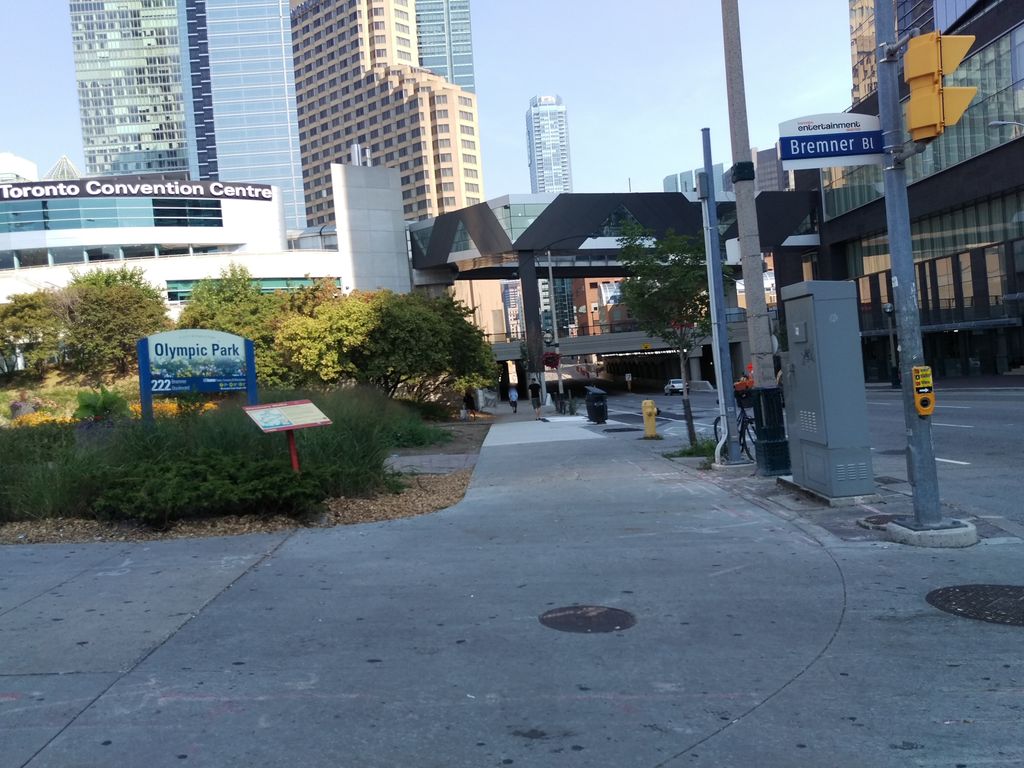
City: toronto